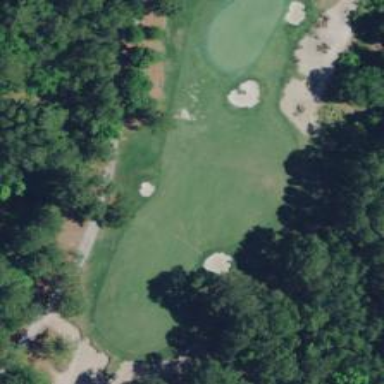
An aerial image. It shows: Golf hole.